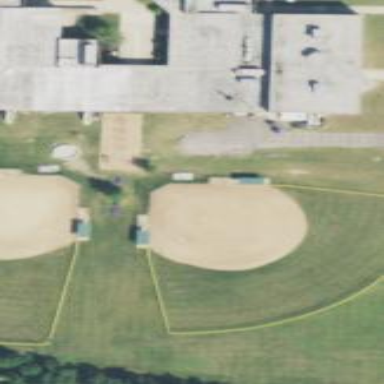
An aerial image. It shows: Baseball pitch for leisure land activities.